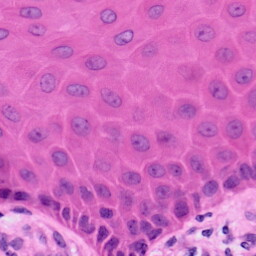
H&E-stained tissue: Skin